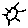
Label: sun